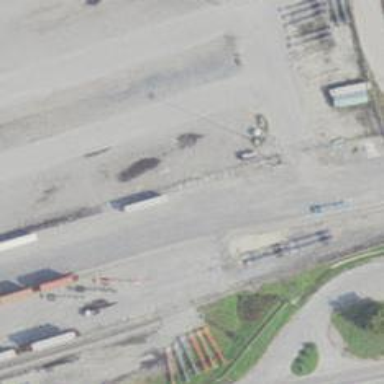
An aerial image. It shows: Railway yard used for servicing trains.